Question: I want to run a function from main activity, but function is another fragment. This is my code
'''
FragmentManager fm = getSupportFragmentManager();
ConversationFragment fragment = (ConversationFragment)fm.findFragmentById(R.id.container);
fragment.addMessageToList("ok");
'''
I placed this code to 'onCreate' in 'MainActivity', and this is the 'addMessageToList' function in fragment:
'''
public void addMessageToList(String message) {
Log.w("Step 2",message);
}
'''
But my app is crashing. Here logcat:

How can I fix it ?
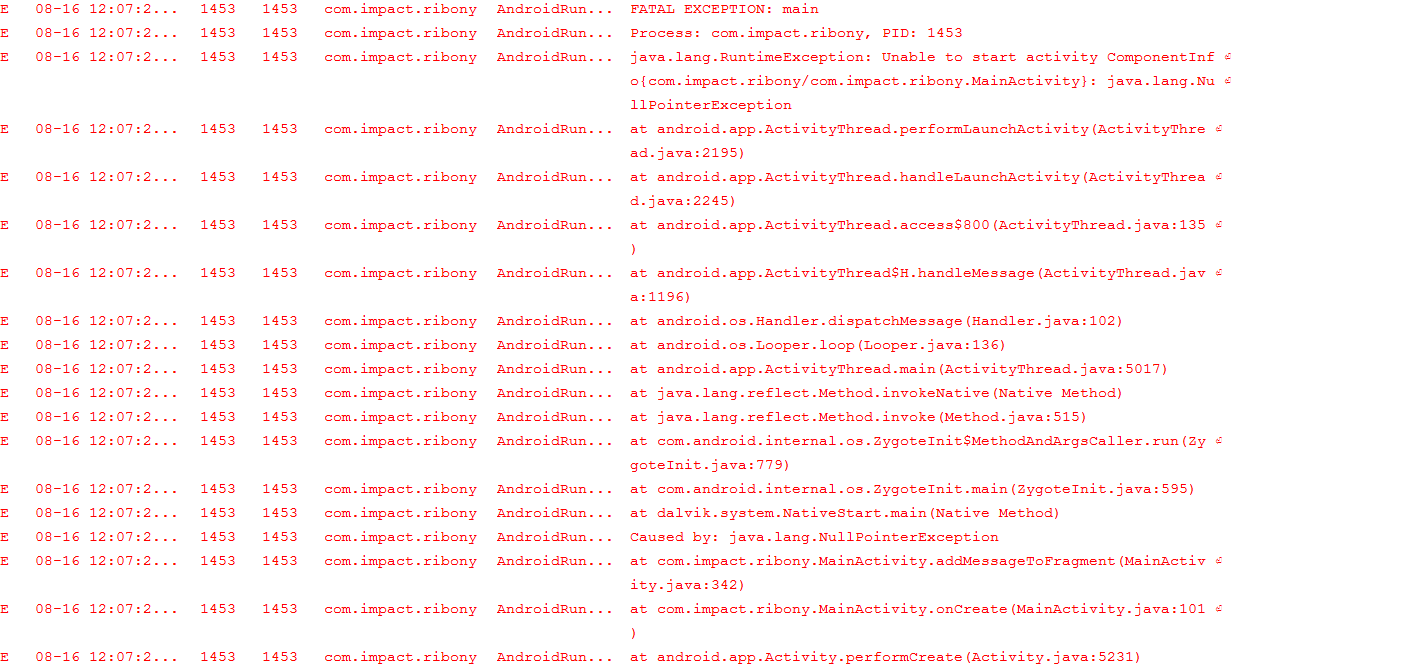
Answer: You were using 'findFragmentById()' when you had no fragment with that id on your 'Activity' layout. When replacing a fragment in your container, add a tag to it. Like this:
'''
fragmentTransaction.replace(R.id.container, frgObj,"ConversationFragment");
'''
Then, use 'findFragmentByTag("ConversationFragment")' to have your Fragment and execute methods with it.